Interaction volume radius: 5 \u00c5
Interaction volume height: 20 \u00c5
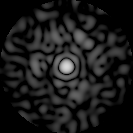
Disorder parameter: 0.8384